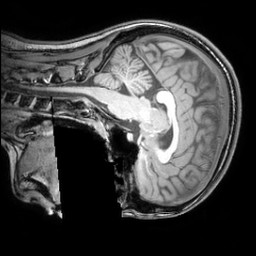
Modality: T1w
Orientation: sagittal
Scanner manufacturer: philips
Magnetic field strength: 3 T
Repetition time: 0.008081 s
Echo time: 0.003694 s